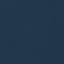
Land use / land cover: SeaLake